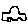
Label: car